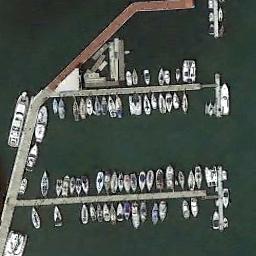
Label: harbor